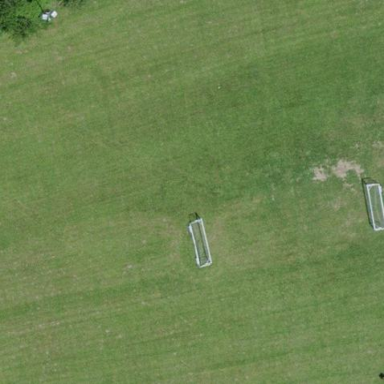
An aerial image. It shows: Grass pitch designated as leisure land.